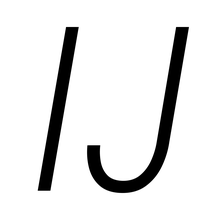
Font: Roboto-Italic_Condensed_Light_Italic